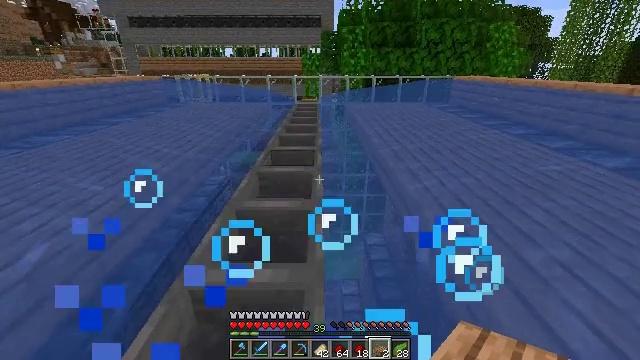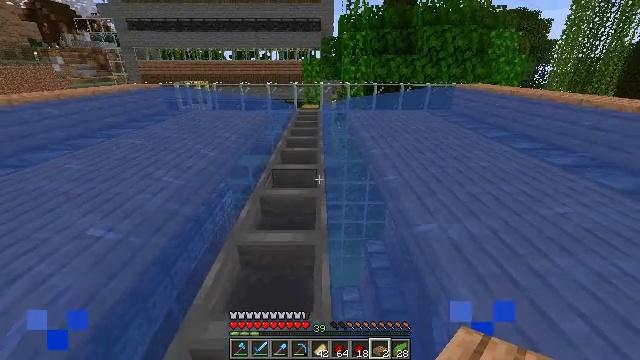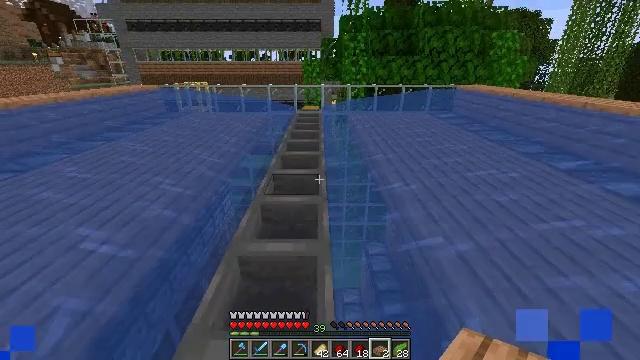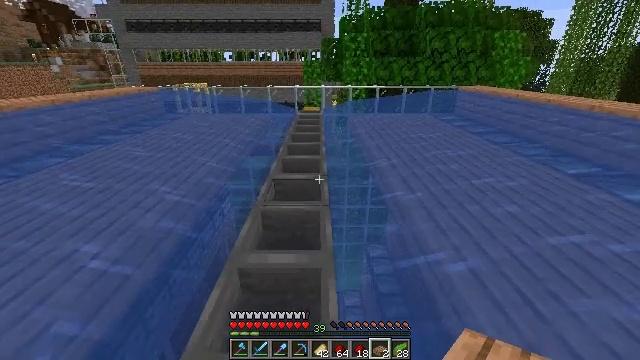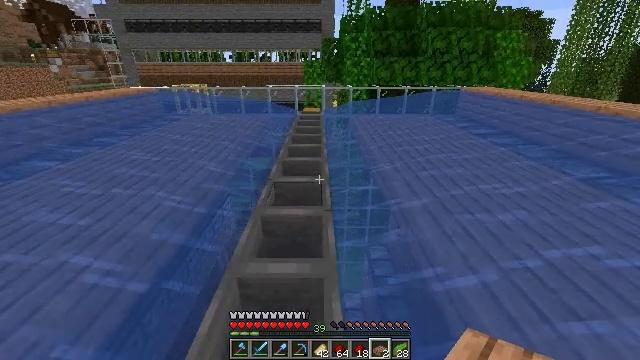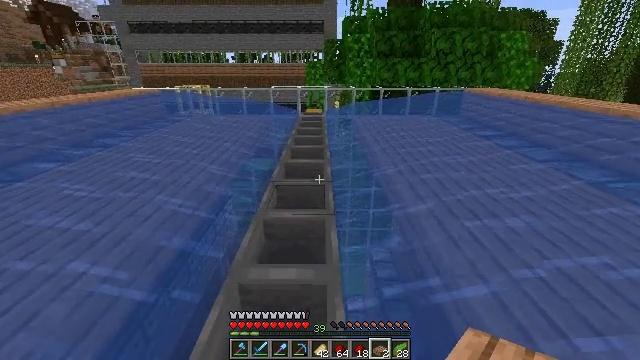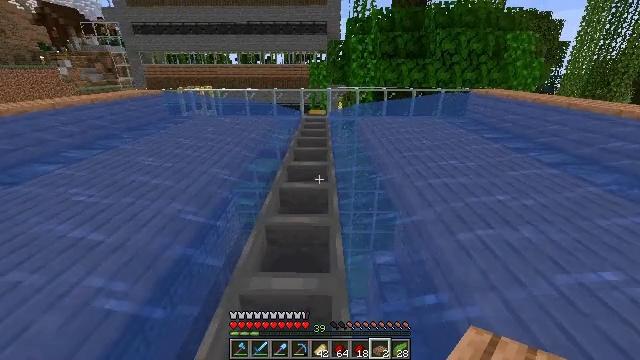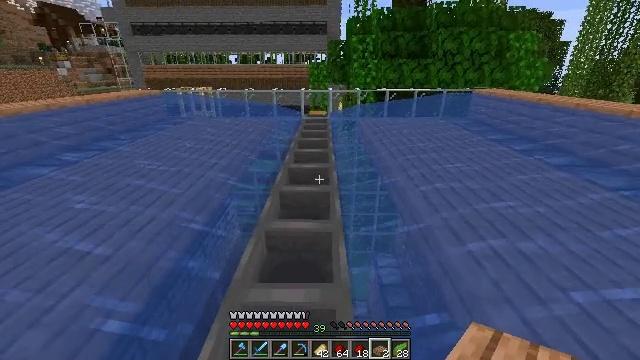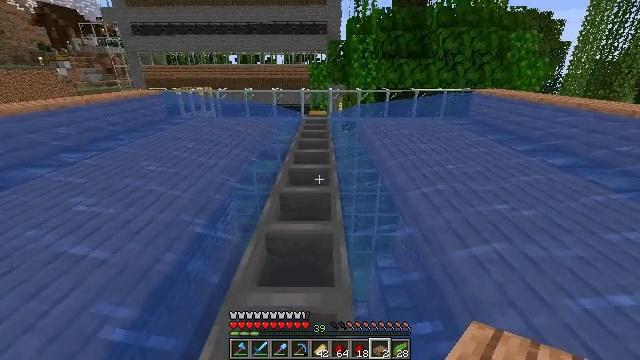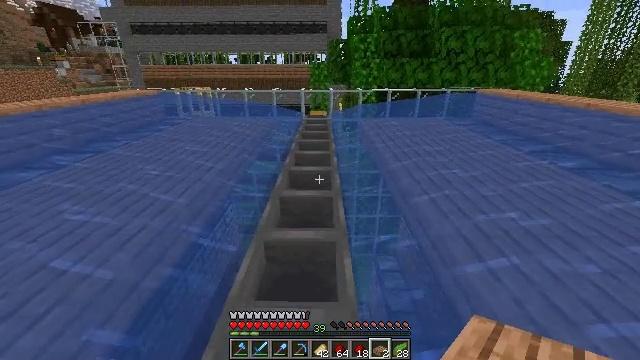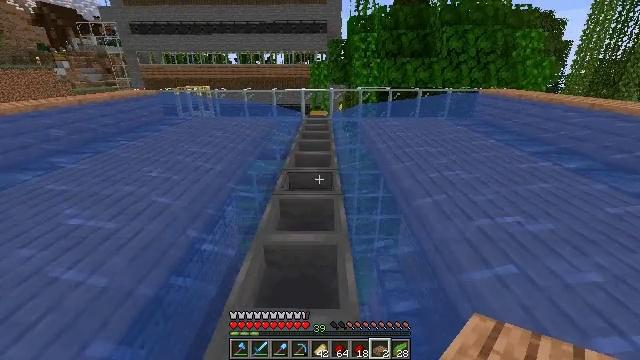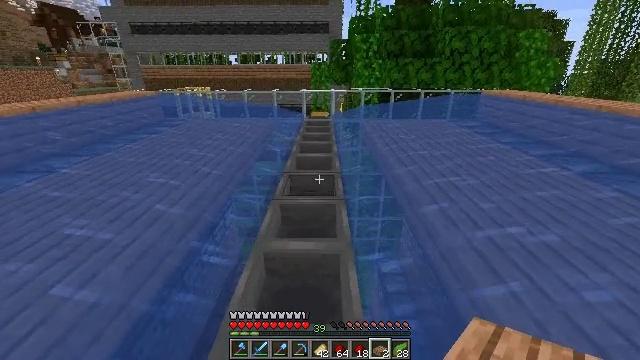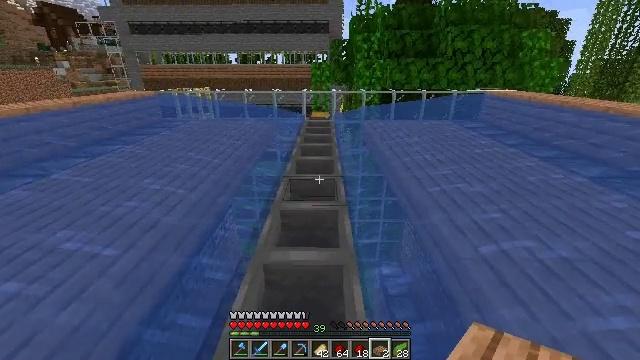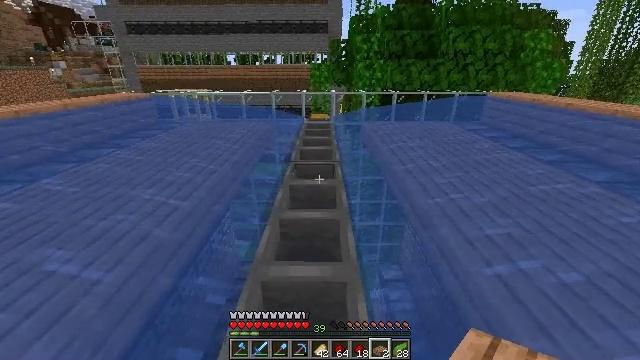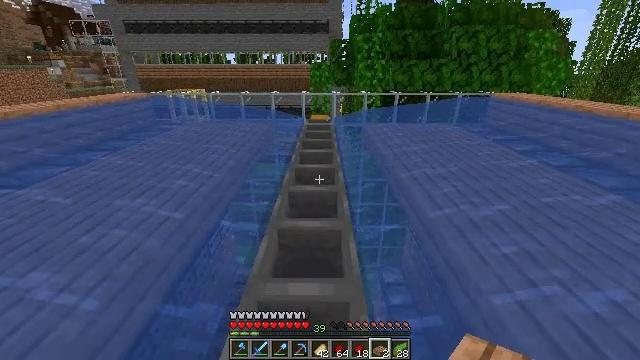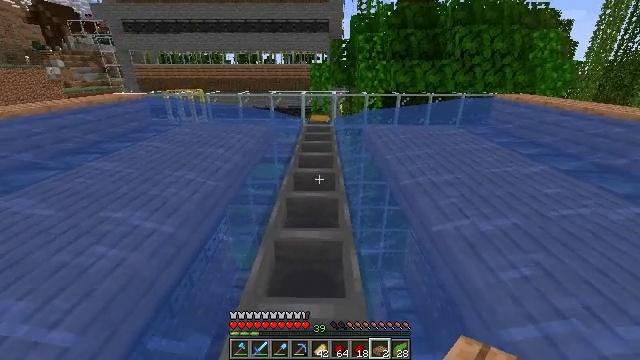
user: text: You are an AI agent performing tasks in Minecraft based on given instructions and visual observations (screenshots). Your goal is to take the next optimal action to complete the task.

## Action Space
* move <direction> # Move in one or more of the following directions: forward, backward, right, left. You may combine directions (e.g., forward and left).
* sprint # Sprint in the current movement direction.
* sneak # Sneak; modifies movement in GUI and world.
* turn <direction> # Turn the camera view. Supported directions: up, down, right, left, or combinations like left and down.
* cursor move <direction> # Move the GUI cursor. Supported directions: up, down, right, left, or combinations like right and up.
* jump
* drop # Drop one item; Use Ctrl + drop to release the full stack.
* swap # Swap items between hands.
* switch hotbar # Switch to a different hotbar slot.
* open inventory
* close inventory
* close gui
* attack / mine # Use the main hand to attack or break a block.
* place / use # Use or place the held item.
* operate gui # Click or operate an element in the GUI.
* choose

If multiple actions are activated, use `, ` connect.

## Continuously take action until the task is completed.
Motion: motion action
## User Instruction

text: Remove the jungle slab block.
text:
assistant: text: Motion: move forward
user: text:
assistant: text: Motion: move forward
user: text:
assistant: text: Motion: move forward
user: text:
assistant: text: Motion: move forward
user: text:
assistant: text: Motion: move forward
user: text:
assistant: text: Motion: move forward
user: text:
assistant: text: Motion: move forward
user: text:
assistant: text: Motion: move forward
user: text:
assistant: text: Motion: move forward
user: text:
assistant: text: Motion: move forward
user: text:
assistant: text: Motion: move forward
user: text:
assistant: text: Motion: move forward
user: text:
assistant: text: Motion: move forward
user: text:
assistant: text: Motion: move forward
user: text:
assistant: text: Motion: move forward
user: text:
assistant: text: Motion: move forward
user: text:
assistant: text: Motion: move forward
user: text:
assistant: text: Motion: move forward
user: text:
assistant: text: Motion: move forward
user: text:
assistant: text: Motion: move forward
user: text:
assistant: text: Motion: move forward
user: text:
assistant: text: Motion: move forward
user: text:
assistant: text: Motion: move forward
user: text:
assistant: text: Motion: move forward
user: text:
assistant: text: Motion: move forward
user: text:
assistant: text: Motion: move forward
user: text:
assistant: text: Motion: move forward
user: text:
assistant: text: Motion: move forward
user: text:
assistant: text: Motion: move forward
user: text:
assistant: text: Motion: move forward